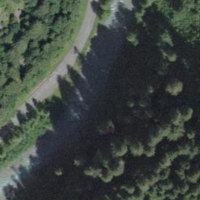
EUNIS habitat code: 43
Species observed at this site:
Achillea macrophylla
Geum rivale
Petasites albus